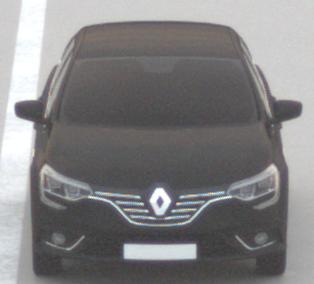
Make: Renault
Model: Mégane ENERGY TCe 100
Detailed model: Mégane (IV)
Model produced from: 2016/03
Model produced until: 2018/08
Doors: 5
Color: black
Road condition: dry road
Daytime: sunrise or sunset
Contrast: low contrast